Question: I want to double check the delete operation to prevent accidental deletion.

(Here the Yes button would only be enabled if the checkbox is checked.)
But both Yes and No Buttons are returning -1.
This is a snippet of my program.
'''
public class class1 extends javax.swing.JInternalFrame {
JCheckBox cbConfirmDelete;
JPanel outer = new JPanel(new BorderLayout());
final JButton btnYes = new JButton("Yes");
final JButton btnNo = new JButton("No");
public class1() {
......
//Button btnYes ActionListener for JOptionPane
btnYes.addActionListener(new ActionListener() {
@Override
public void actionPerformed(ActionEvent e) {
JOptionPane pane = getOptionPane((JComponent) e.getSource());
pane.setValue(btnYes);
}
});
//Button btnNo ActionListener for JOptionPane
btnNo.addActionListener(new ActionListener() {
@Override
public void actionPerformed(ActionEvent e) {
JOptionPane pane = getOptionPane((JComponent) e.getSource());
pane.setValue(btnNo);
}
});
//layout for JOptionPane
JPanel nested1 = new JPanel();
nested1.add(cbConfirmDelete);
JPanel nested2 = new JPanel();
nested2.add(btnYes);
nested2.add(btnNo);
outer.add(nested1, BorderLayout.NORTH);
outer.add(nested2, BorderLayout.CENTER);
}
protected JOptionPane getOptionPane(JComponent parent) {
JOptionPane pane = null;
if (!(parent instanceof JOptionPane)) {
pane = getOptionPane((JComponent) parent.getParent());
} else {
pane = (JOptionPane) parent;
}
return pane;
}
private void btnDeleteActionPerformed(java.awt.event.ActionEvent evt) {
int dialogResult = JOptionPane.showOptionDialog(null, "Are you sure you want to Delete the Reference ?", "Delete Reference", JOptionPane.YES_NO_OPTION, JOptionPane.QUESTION_MESSAGE, null, new Object[]{outer}, btnYes);
System.out.println("DialogResult: " + dialogResult);
}
}
'''
The Output DialogResult is always -1. Why is that happening ?
If I pass the following object in JOptionPane it works fine..
'''
new Object[]{cbConfirmDelete, btnYes, btnNo}
'''
But this is not working
'''
new Object[]{outer}
'''
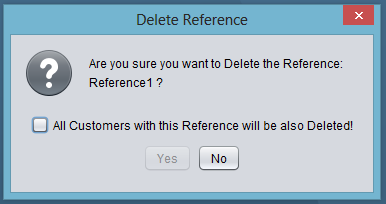
Answer: I see a couple of problems here. Since you're creating a Yes/No option dialog, your Object[] array should contain two, and only two, components that correspond to yes or no.
1. For your example that works, your Object[] array contains the checkbox, the yes button, and the no button. That's one too many components. When you set the pane value in the yes or no action listener, you're setting it to 1 or 2 instead of 0 or 1, since positionally, those components are the second and third. This isn't necessarily a big problem, but usually when you return from a yes/no dialog box, you check for JOptionPane.YES_OPTION (0) or JOptionPane.NO_OPTION (1) to see if the user chose yes or no. In your scenario, you're going to have to check for 1 or 2 since the checkbox is component 0.
2. For your non-working scenario, the problem is that your object array only contains one object, the outer panel containing the checkbox and the yes/no buttons. Technically what's happening is that you're telling the option pane that there's only one selectable component, a JPanel. Calling pane.setValue() with any component other than the outer panel will have no effect, since the pane's selection value is -1 (uninitialized value) to begin with, and it will only change if you call setValue(outer).